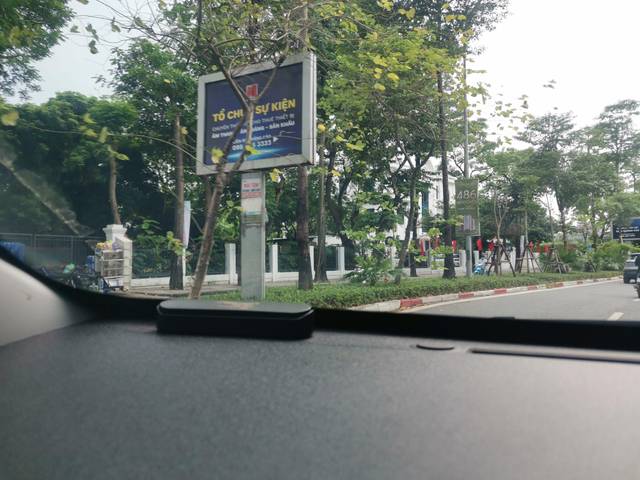
Region: Vietnam
Coordinates: 20.97, 105.831